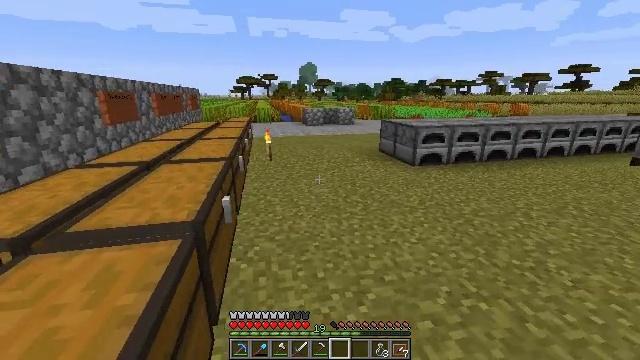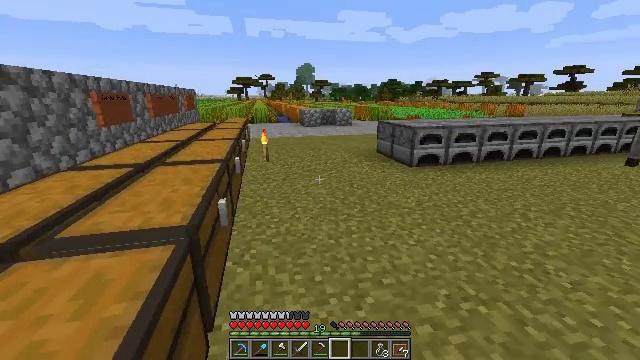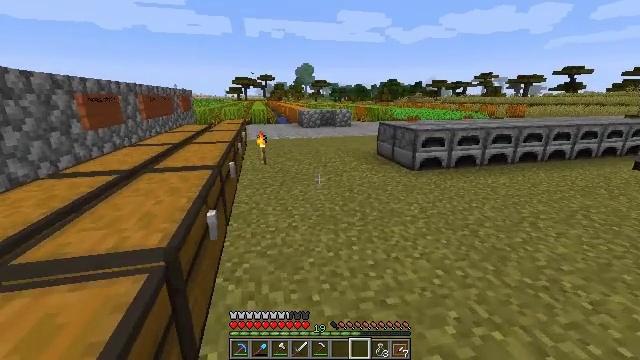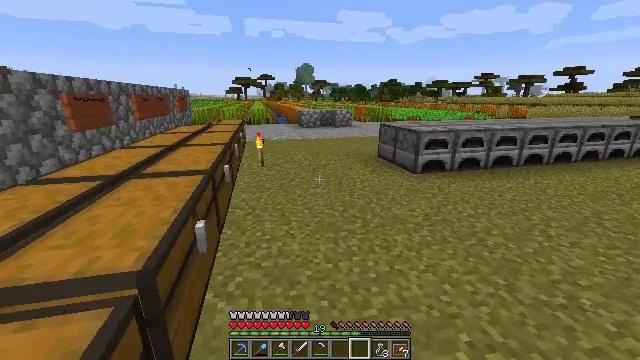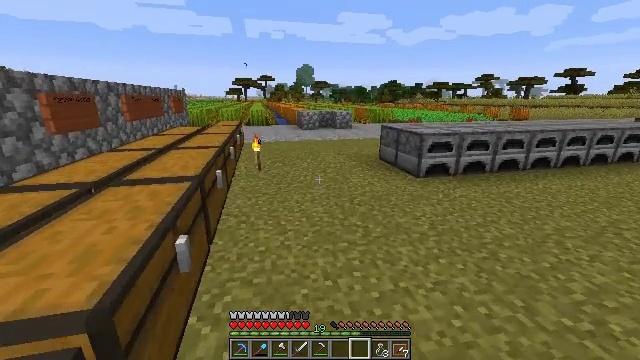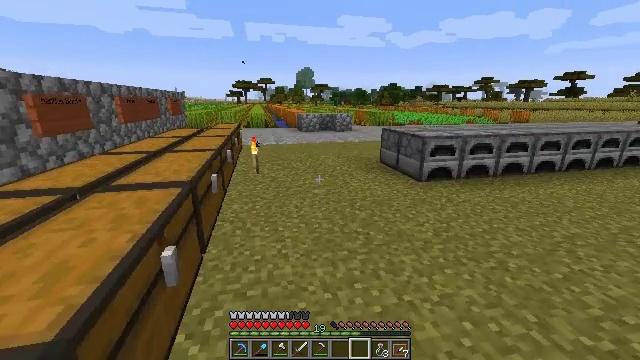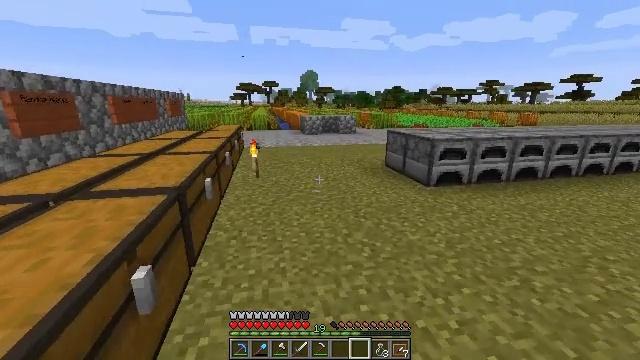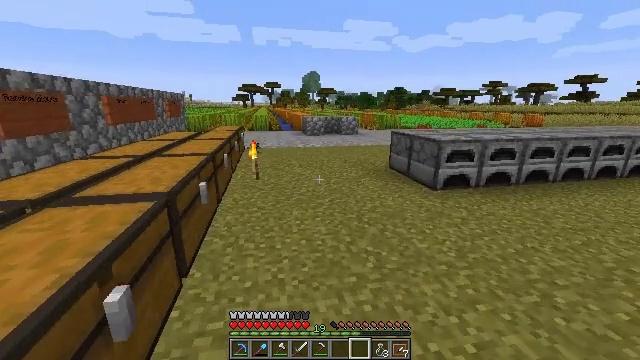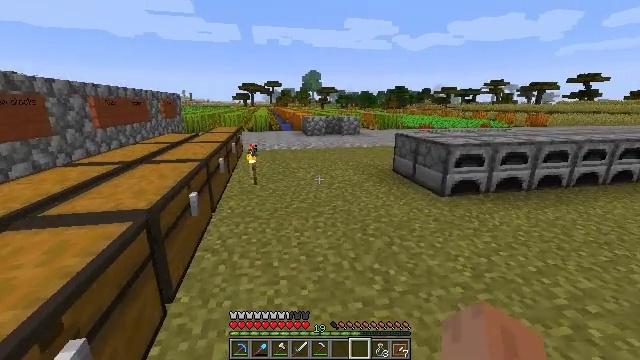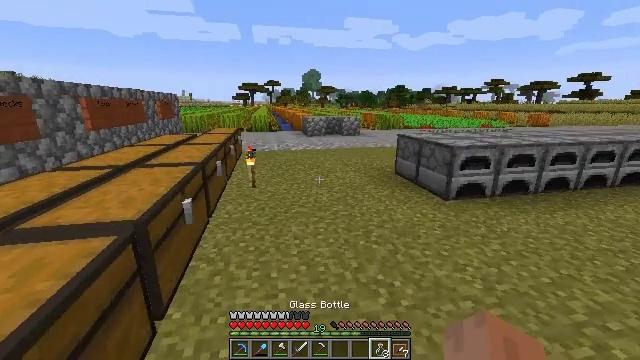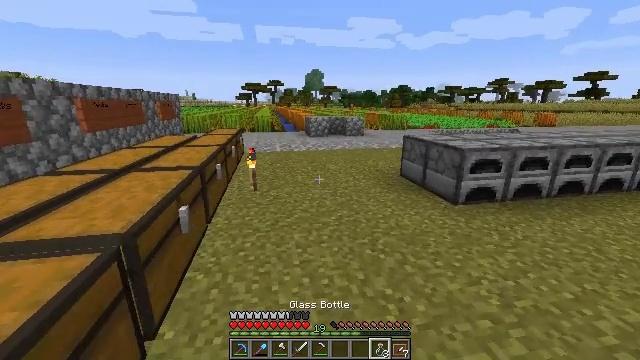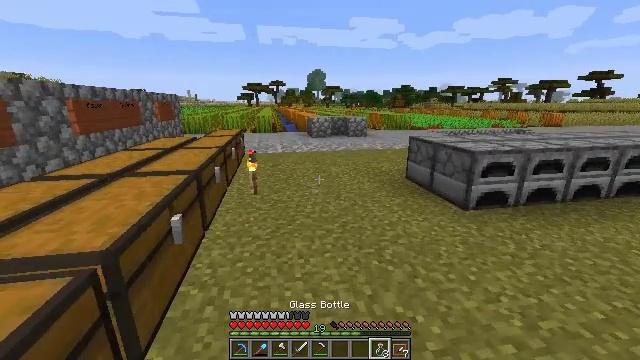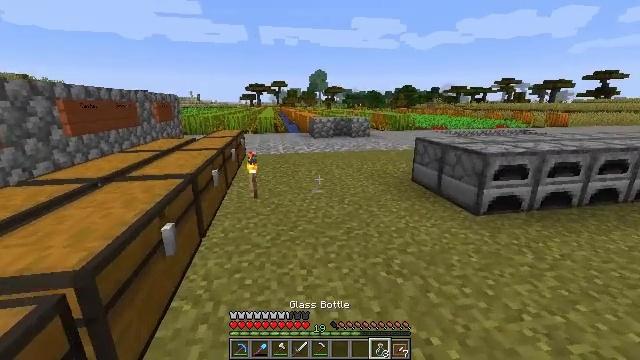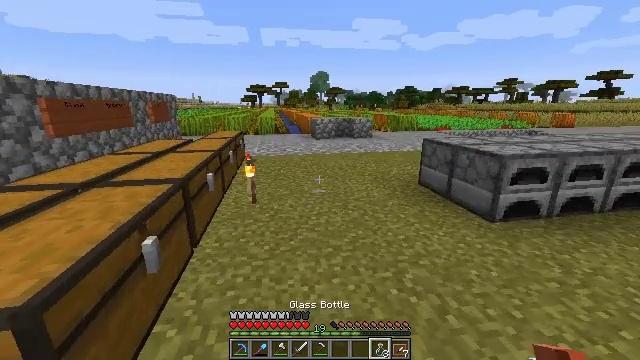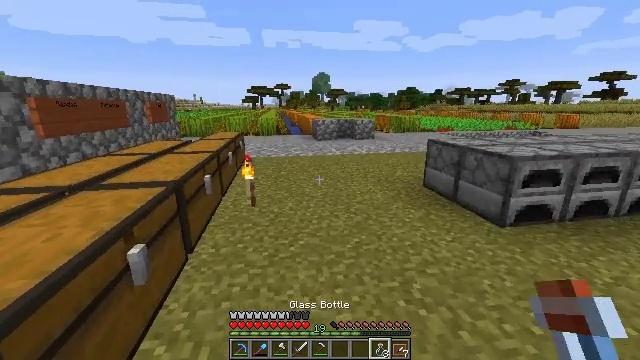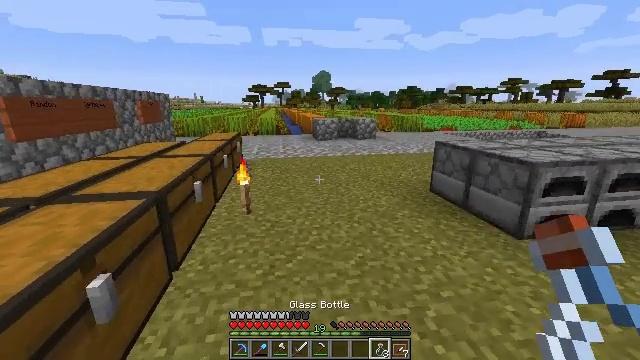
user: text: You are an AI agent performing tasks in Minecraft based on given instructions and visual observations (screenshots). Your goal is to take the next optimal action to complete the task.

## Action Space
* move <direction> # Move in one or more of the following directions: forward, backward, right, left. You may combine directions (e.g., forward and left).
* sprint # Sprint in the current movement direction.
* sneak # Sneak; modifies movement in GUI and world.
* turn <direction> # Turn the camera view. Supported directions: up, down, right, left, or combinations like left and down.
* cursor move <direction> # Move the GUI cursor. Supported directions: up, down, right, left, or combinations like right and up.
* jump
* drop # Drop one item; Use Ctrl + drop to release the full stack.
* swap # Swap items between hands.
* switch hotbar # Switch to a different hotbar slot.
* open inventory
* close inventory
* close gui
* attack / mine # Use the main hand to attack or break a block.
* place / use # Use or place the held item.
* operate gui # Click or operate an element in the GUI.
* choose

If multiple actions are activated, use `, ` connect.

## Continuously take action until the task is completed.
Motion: motion action
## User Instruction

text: Mine the acacia wall sign from the wall.
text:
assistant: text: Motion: move forward
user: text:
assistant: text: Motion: move forward
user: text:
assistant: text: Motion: move forward
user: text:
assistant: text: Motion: move forward
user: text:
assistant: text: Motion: move forward
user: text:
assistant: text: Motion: move forward
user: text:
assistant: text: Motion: move forward
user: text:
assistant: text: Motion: move forward
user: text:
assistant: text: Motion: move forward
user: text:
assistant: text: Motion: move forward
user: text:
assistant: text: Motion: move forward
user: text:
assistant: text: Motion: move forward
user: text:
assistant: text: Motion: move forward
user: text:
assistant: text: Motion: move forward
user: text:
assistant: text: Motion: move forward
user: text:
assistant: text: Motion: move forward, turn left
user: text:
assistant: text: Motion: move forward, turn left
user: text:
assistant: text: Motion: move forward, turn left
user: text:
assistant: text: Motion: move forward, turn left
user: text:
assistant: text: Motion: move forward, turn left
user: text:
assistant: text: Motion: move forward, turn left and up
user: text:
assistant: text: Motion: move forward, turn left
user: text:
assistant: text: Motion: move forward, turn left
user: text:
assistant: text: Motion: move forward, turn left
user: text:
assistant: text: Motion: move forward, turn left
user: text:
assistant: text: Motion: move forward and move right, turn left
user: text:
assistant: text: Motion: move forward and move right, turn left
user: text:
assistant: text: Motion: move forward and move right, turn left
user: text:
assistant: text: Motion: move forward and move right, turn left
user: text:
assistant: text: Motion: move forward and move right, turn left